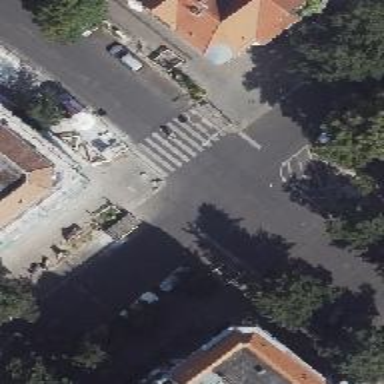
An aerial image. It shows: Marked zebra crossing with left kerb extension. This uncontrolled crossing is designed for pedestrian safety.